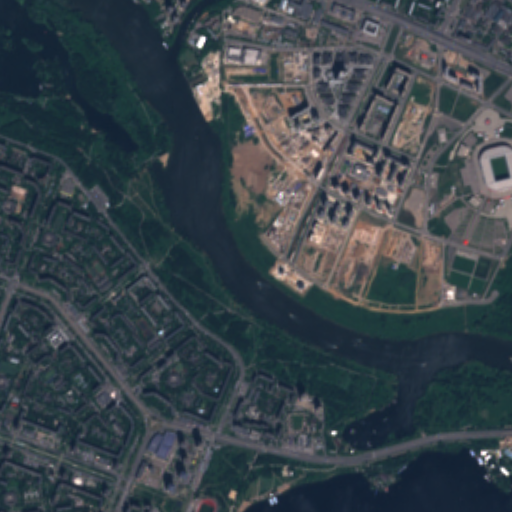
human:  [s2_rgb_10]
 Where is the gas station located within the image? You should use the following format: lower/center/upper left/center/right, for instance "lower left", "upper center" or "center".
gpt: The gas station is located in the lower center of the image.
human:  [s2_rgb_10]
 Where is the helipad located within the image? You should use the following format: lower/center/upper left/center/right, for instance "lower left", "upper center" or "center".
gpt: The helipad is located in the center right of the image.
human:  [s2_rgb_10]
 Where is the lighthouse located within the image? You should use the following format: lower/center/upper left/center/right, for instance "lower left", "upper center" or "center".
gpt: The lighthouse is located in the lower center of the image.
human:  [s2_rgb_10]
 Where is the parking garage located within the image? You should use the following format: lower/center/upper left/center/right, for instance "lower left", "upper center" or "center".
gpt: The parking garage is located in the upper right of the image.
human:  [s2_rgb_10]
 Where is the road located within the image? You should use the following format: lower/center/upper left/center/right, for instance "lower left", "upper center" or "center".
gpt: There is no road in the image.